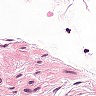
Metastatic tissue present: no